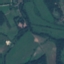
Land use / land cover: Pasture